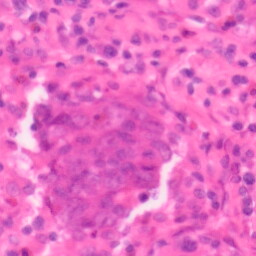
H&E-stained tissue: Colon